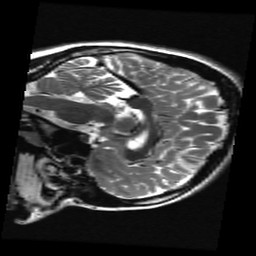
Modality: T2w
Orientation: sagittal
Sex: female
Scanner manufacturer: ge
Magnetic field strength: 3 T
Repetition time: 5 s
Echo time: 0.1017 s